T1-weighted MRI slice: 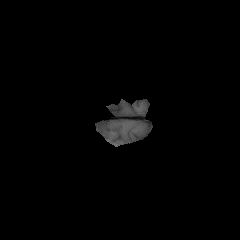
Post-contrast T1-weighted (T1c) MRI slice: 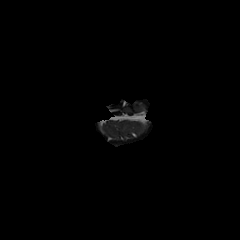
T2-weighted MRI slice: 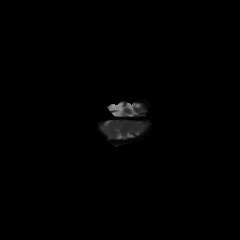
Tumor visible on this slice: no